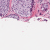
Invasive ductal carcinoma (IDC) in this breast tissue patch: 1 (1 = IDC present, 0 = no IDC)